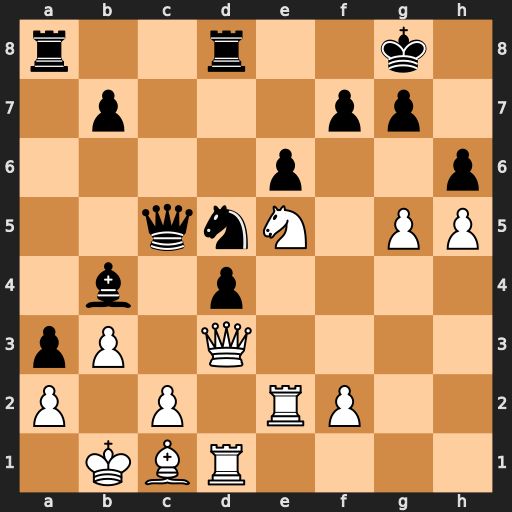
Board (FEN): r2r2k1/1p3pp1/4p2p/2qnN1PP/1b1p4/pP1Q4/P1P1RP2/1KBR4
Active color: w
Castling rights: -
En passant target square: -
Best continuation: gxh6 Nc3+ Ka1 Qc7 Rg1 Nxe2 Rxg7+